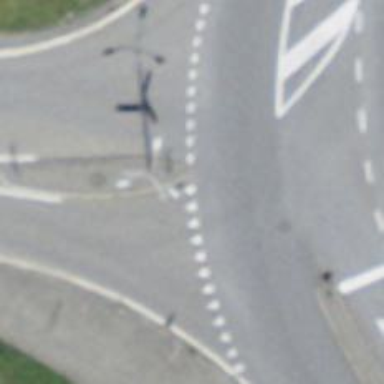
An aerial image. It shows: Road with "give way" sign.